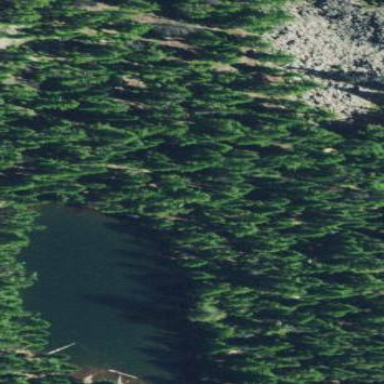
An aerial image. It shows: Serene lake.